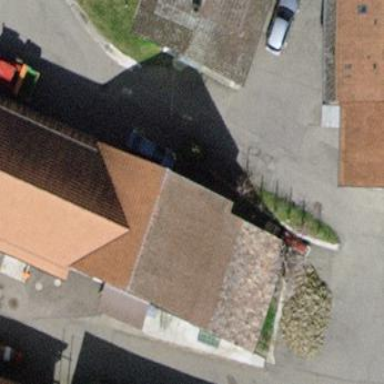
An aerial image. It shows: Farm auxiliary building with gabled roof.